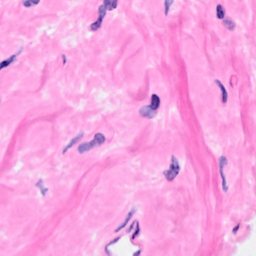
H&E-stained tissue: Breast